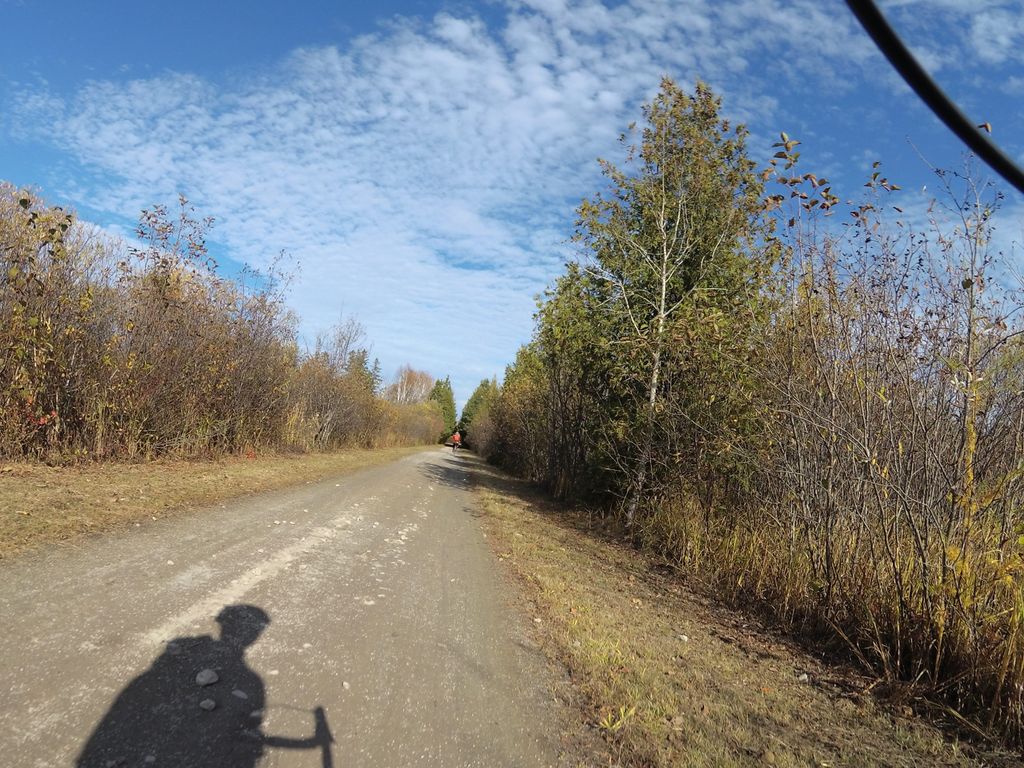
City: ottawa-gatineau